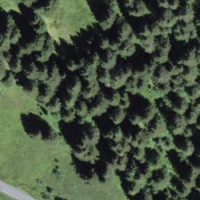
EUNIS habitat code: 43
Species observed at this site:
Filipendula ulmaria